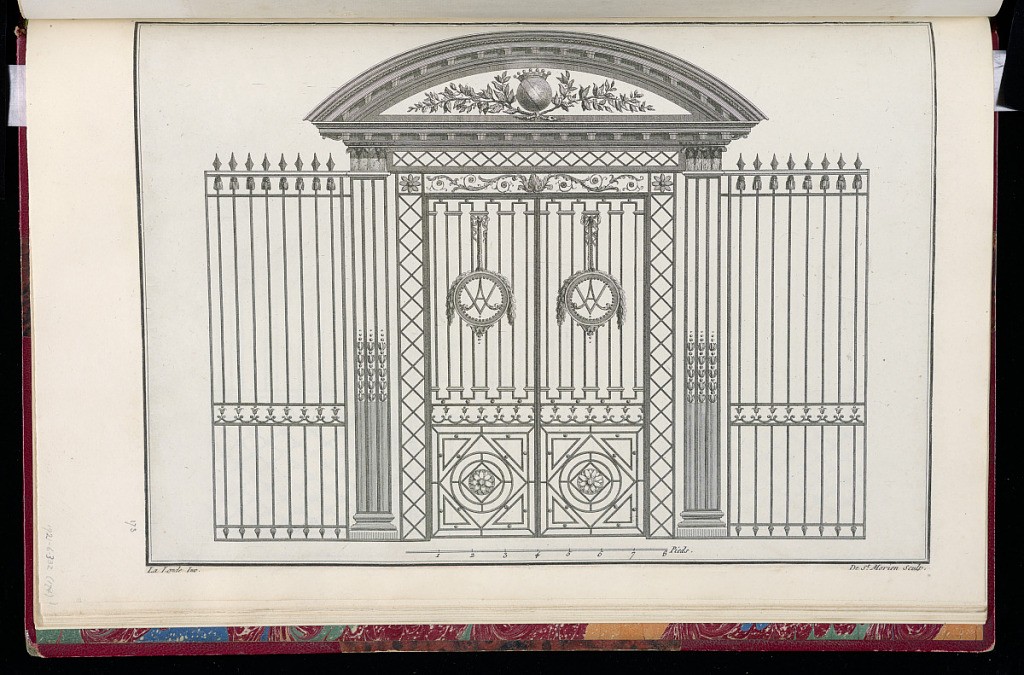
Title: Design for a Gate
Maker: Richard de Lalonde, French, active 1780–96
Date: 1789
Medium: Etching on off-white laid paper
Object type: Print
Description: Design for a gate with a semicircular archway under which is a crowned orb with branches. The plate is signed, but the numbering is not visible.